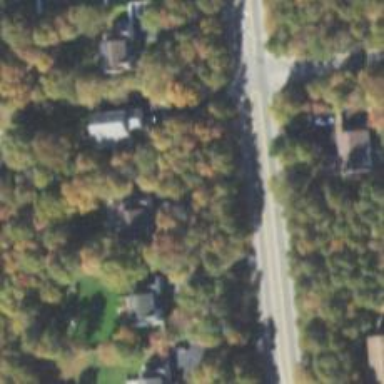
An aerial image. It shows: Driveway.